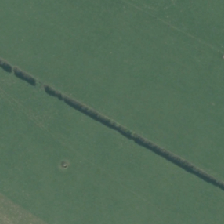
Land cover: shortrotation_cropland